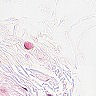
Metastatic tissue present: no